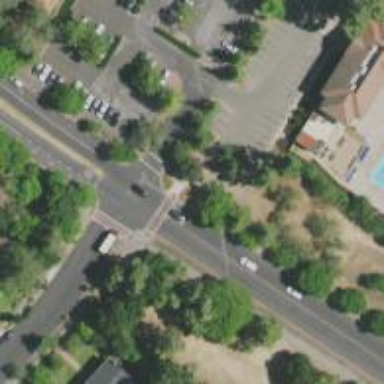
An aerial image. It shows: Road with stop sign.